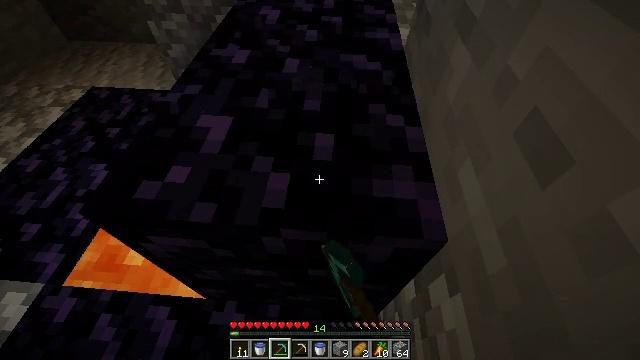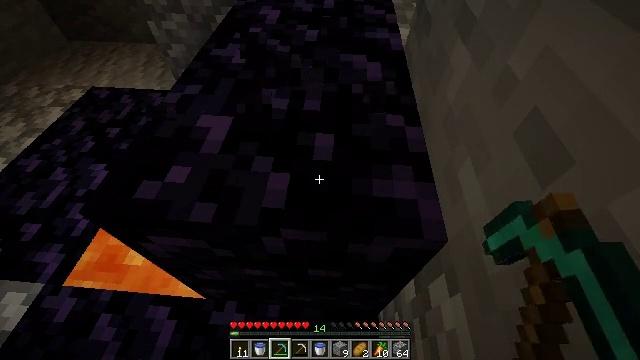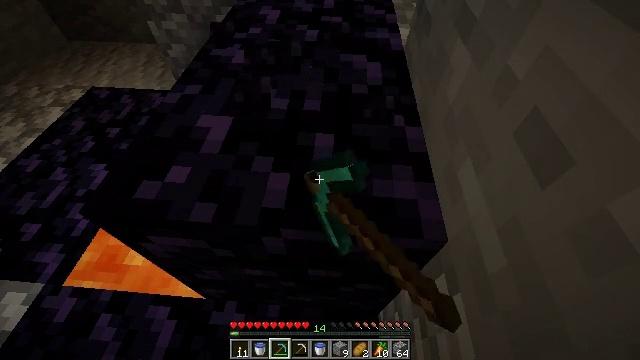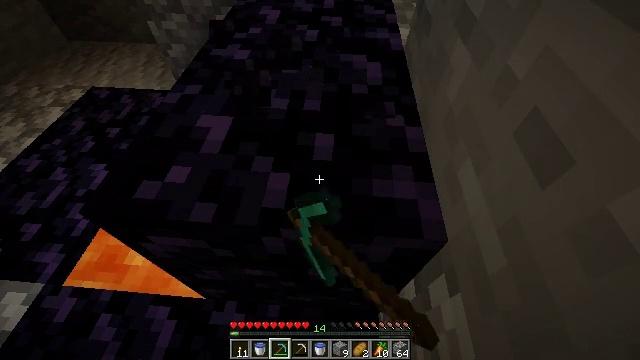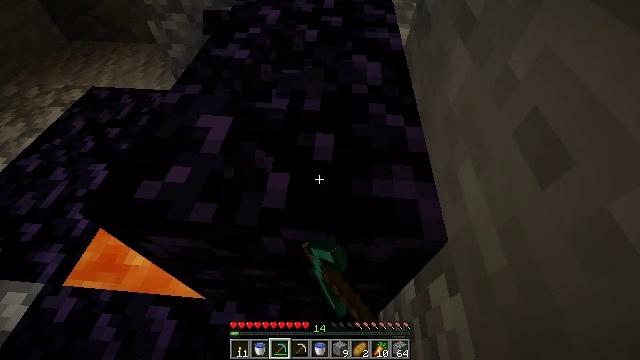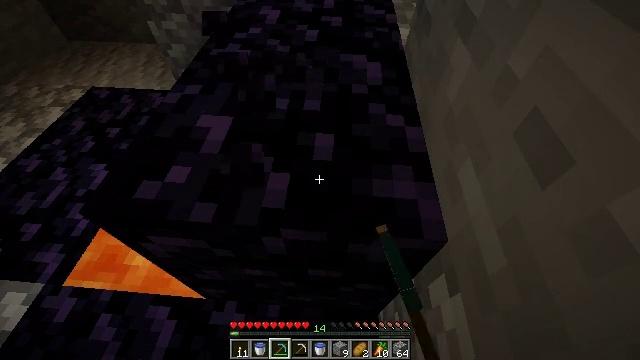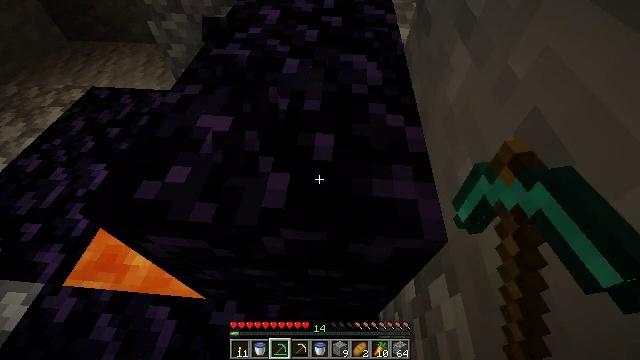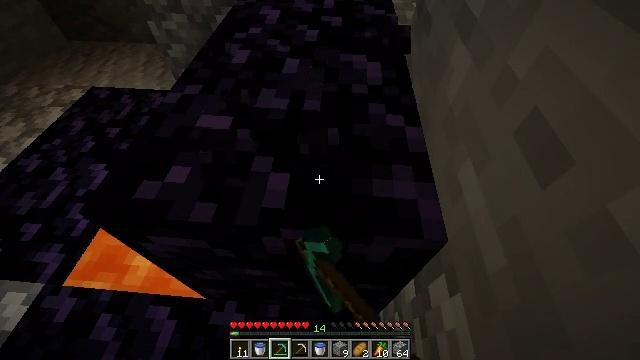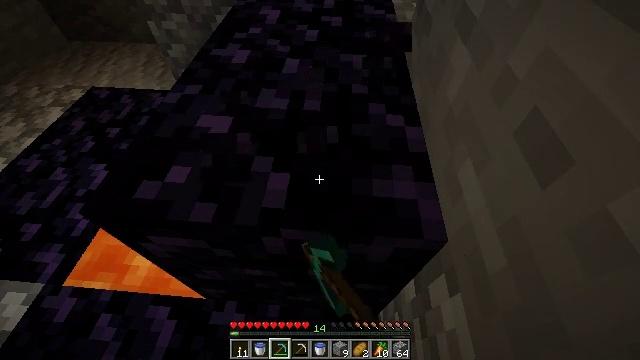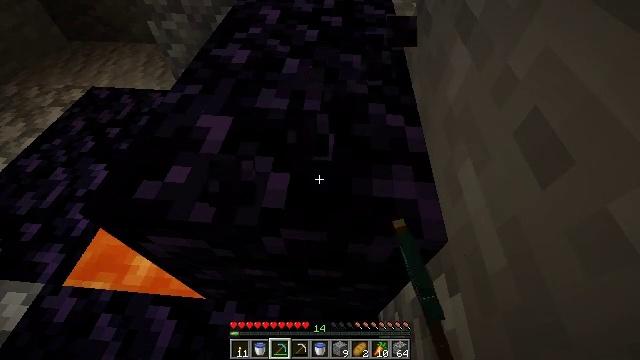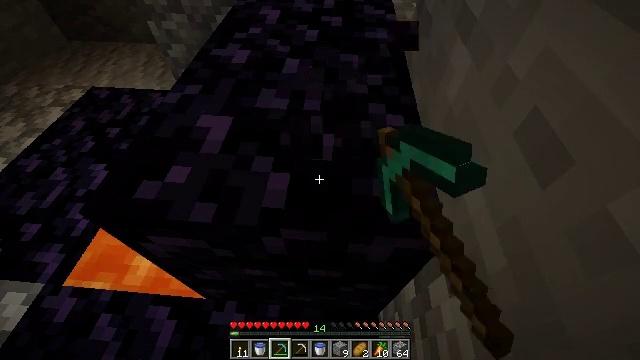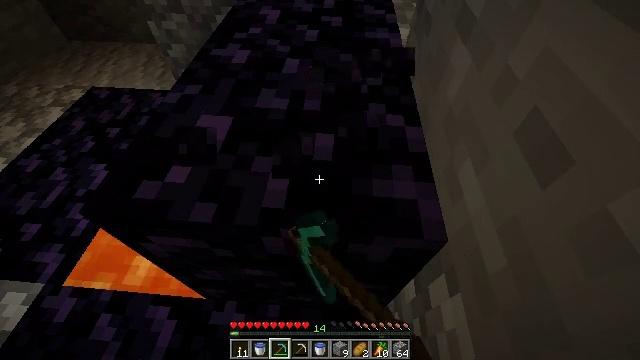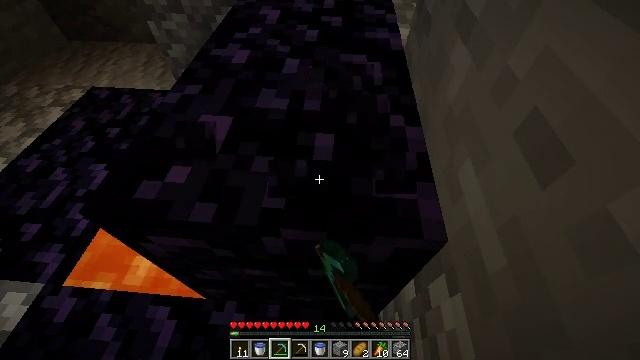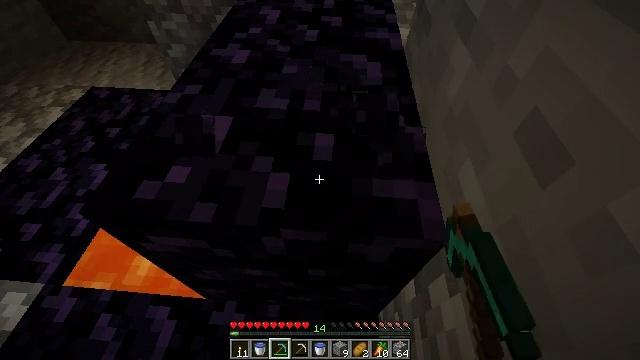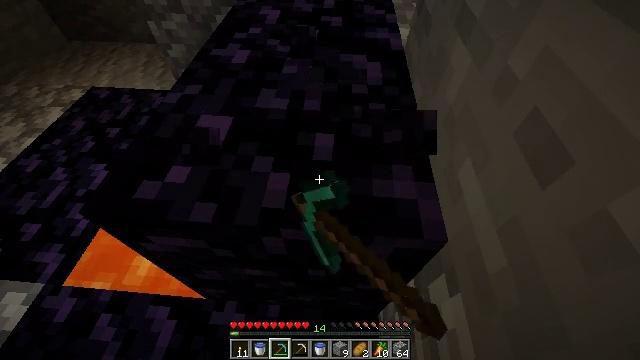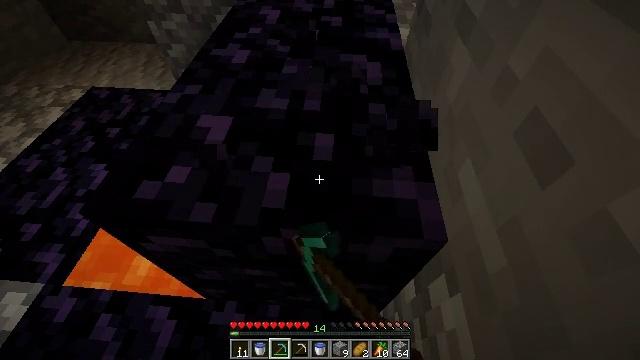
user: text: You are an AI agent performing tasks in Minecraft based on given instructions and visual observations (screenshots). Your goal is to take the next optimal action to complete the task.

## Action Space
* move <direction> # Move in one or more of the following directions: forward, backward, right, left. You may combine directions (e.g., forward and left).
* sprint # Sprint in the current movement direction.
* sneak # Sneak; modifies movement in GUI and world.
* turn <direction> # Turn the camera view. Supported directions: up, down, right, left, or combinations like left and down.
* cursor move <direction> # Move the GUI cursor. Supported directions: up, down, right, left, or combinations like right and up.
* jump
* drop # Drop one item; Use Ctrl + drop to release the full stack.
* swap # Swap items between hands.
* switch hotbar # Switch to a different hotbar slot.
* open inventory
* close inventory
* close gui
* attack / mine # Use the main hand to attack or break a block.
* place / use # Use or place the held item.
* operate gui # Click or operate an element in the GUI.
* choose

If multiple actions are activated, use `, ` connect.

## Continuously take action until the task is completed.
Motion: motion action
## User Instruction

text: Harvest obsidian for portal building.
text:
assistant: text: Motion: attack / mine
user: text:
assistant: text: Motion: attack / mine
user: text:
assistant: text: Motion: attack / mine
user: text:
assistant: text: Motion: attack / mine
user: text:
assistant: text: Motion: attack / mine
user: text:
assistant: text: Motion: attack / mine
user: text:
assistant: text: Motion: attack / mine
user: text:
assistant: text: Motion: attack / mine
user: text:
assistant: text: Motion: attack / mine
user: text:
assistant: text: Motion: attack / mine
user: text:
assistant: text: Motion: attack / mine
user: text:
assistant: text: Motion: attack / mine
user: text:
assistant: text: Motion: attack / mine
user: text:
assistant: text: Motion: attack / mine
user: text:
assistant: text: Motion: attack / mine
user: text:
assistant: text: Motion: attack / mine
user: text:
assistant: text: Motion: attack / mine
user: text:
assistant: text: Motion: attack / mine
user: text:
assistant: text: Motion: attack / mine
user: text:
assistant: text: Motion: attack / mine
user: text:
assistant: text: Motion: attack / mine
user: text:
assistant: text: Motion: attack / mine
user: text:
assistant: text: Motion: attack / mine
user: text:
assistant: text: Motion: attack / mine
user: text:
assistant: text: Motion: attack / mine
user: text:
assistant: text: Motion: attack / mine
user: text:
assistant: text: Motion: attack / mine
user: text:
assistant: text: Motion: attack / mine
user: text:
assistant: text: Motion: attack / mine
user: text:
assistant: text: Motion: attack / mine